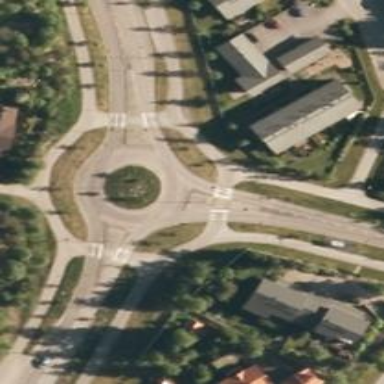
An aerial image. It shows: Tertiary road with asphalt surface leading to roundabout junction.